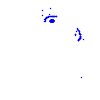
Particle: electron